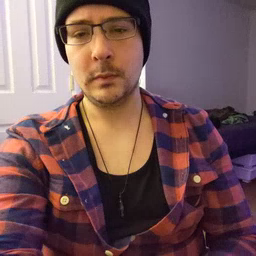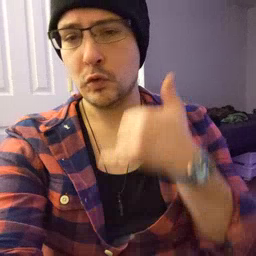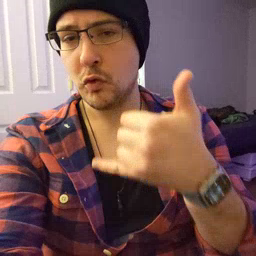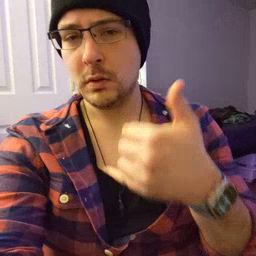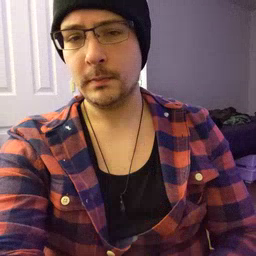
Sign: callonphone